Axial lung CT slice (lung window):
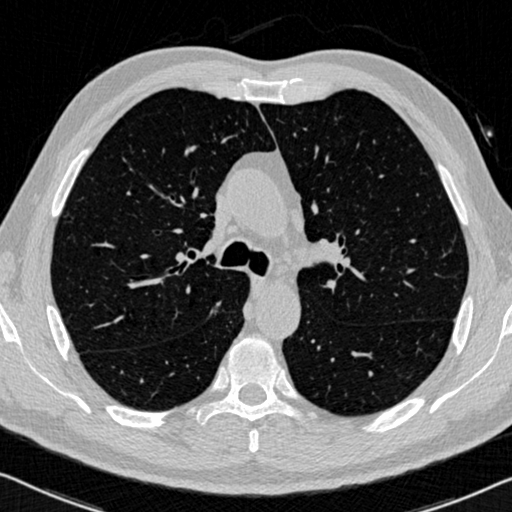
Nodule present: no